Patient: sex M, age 48
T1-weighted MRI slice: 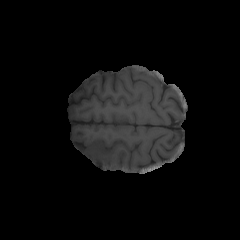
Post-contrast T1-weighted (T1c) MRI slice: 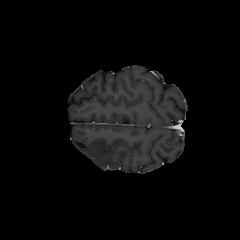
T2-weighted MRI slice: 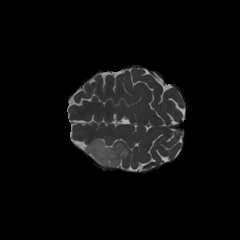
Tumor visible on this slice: yes
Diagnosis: Astrocytoma, IDH-mutant
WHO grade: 3